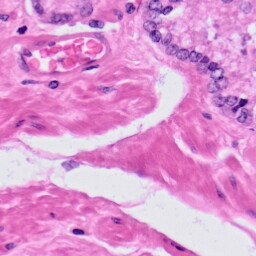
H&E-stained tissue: Prostate